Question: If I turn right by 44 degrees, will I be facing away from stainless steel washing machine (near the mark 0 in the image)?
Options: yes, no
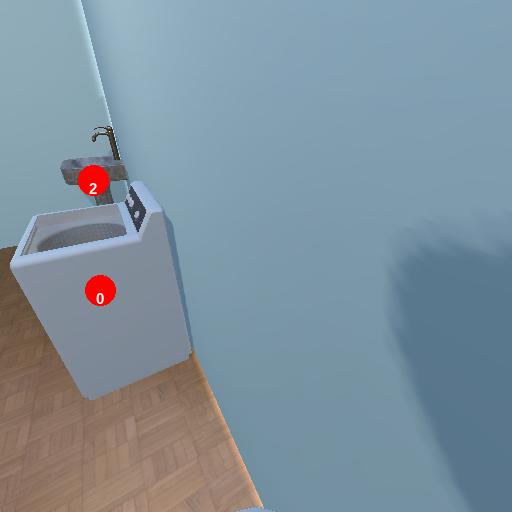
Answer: yes